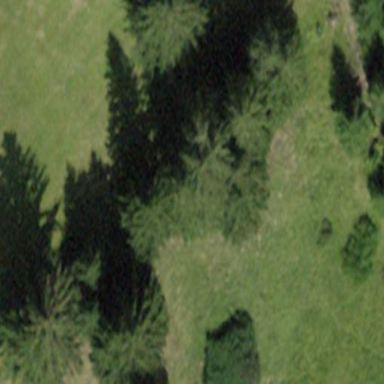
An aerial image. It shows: Forest area.